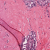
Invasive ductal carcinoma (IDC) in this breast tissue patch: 0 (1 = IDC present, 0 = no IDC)